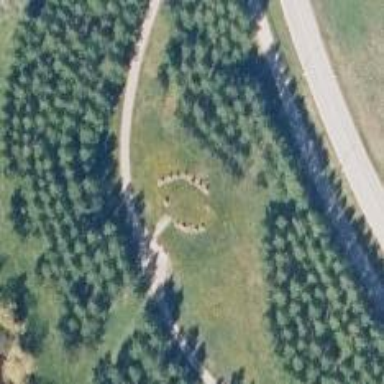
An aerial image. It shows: Historic memorial.